Question: In my application I have a thread and a corresponding handler to update the UI. This thread will be started from my main activity, and the Thread takes several parameters, including a context. This context is used this way:
'''
Context c;
MessageHandler handler;
public BluetoothCommunicator(Context c) {
this.c = c;
handler = new MessageHandler(c);
}
'''
In my 'run()' method I post some data to this handler, when a special event has occured. In my 'handleMessage()' method I create some ProgressDialogs, in order to inform the user that a operation is ongoing.
'''
@Override
public void handleMessage(Message m) {
String message = (String) m.obj;
//Getting files
if (message.equals("0")) {
folder.appendToLogFile(new Date().toString(), "Incoming File From: " + deviceName);
pd = new ProgressDialog(c);
pd.setTitle("Please Wait..");
pd.setMessage("Retrieving file from " + deviceName);
pd.setCancelable(false);
pd.show();
}
'''
As I understand I cannot create a ProgressDialog with 'getApplicationContext()', but I need the 'Activity Context'.
The way I coded this will cause a memory leak in my applicaion, according to <URL>

The way I see this trace is that the 'c' corresponds the the object 'c' I initalize in my constructor. Is this right?
How can I go around this problem? No an AsyncTask is not relevant because the problem is in the 'Context'.
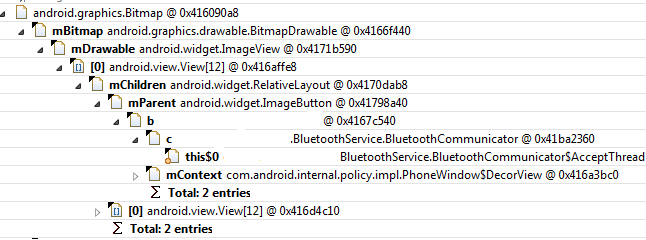
Answer: When the Thread finishes (ie: the 'run()' method is complete) just set variable 'c' to null. That should take care of your memory leak.